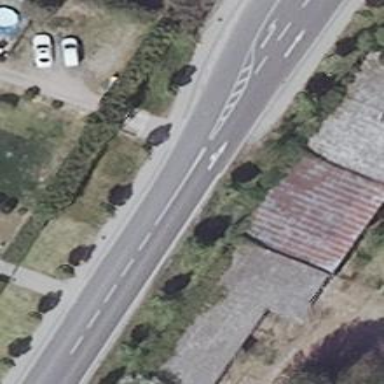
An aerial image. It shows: Asphalt road classified as primary highway.